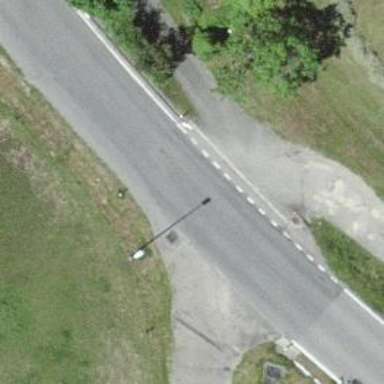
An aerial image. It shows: Tertiary road.